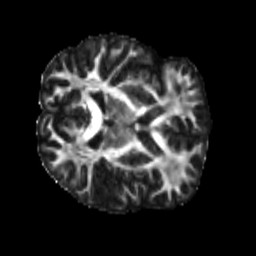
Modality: FA
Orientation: axial
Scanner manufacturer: siemens
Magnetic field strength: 3 T
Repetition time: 4 s
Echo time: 0.0594 s